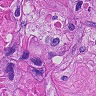
Metastatic tissue present: yes